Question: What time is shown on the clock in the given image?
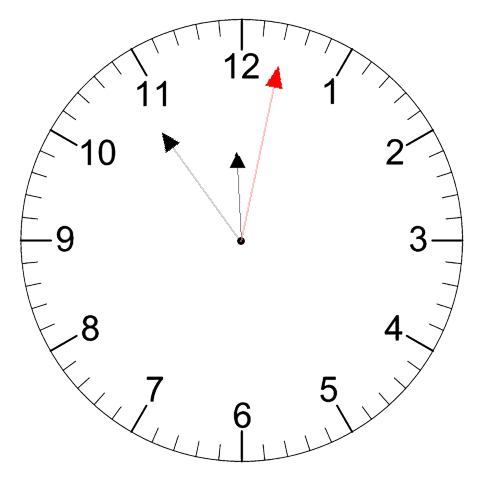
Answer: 11:54:02